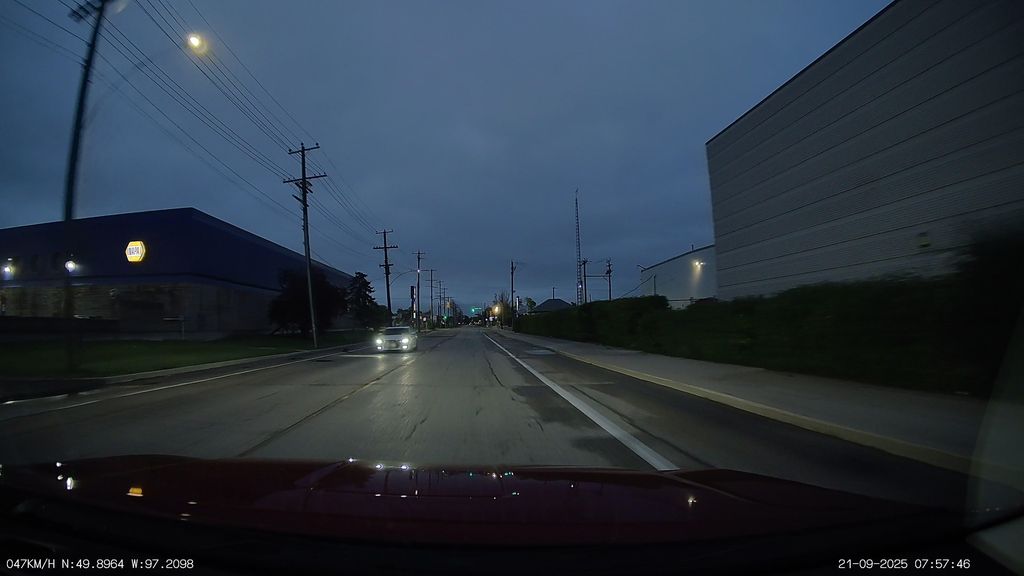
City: winnipeg